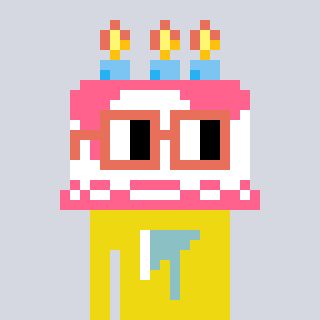
a pixel art character with square orange glasses, a cake-shaped head and a yellow-colored body on a cool background